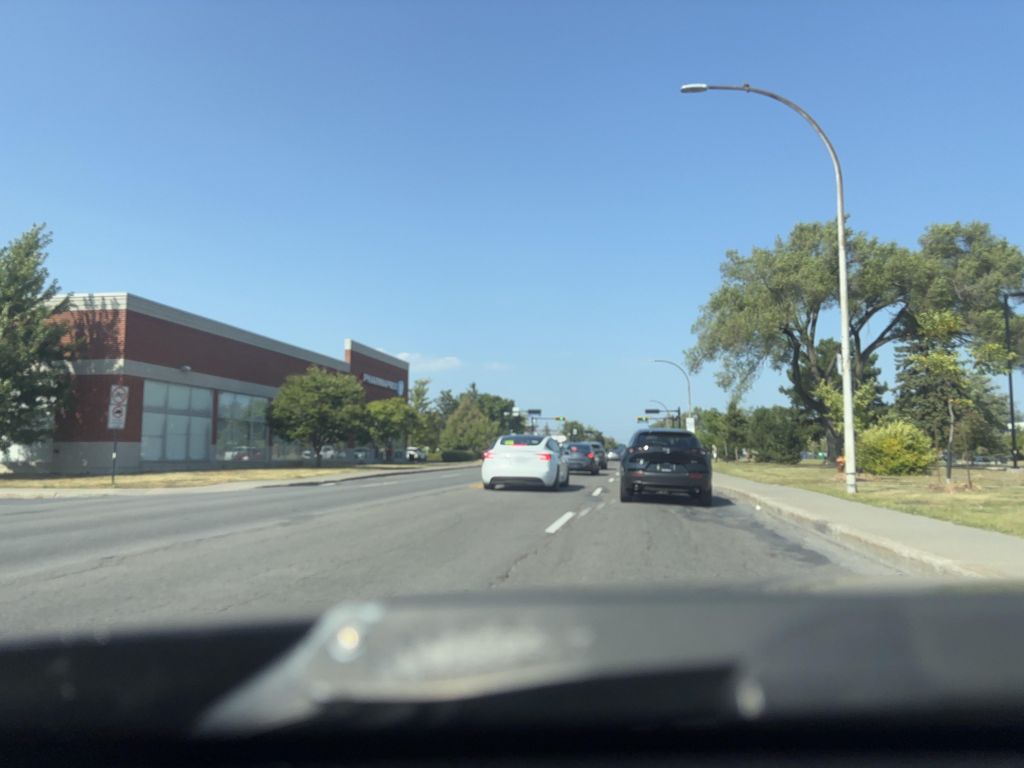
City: montreal